Aerial crown-view tile of a tropical tree (Barro Colorado Island, Panama), acquired 20241014:
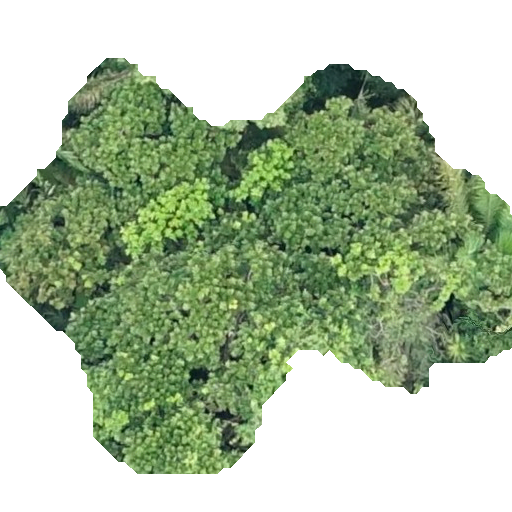
Species: Anacardium excelsum
GBIF accepted scientific name: Anacardium excelsum
Crown area: 221.931 m²